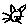
Label: cat